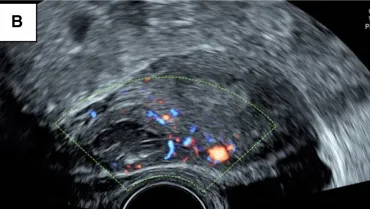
(B) Patient 4_axial plan of TVUS showing the right-lateralized mass separated from the normal uterine cavity by a thick myometrial wall.
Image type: radiology (ultrasound)